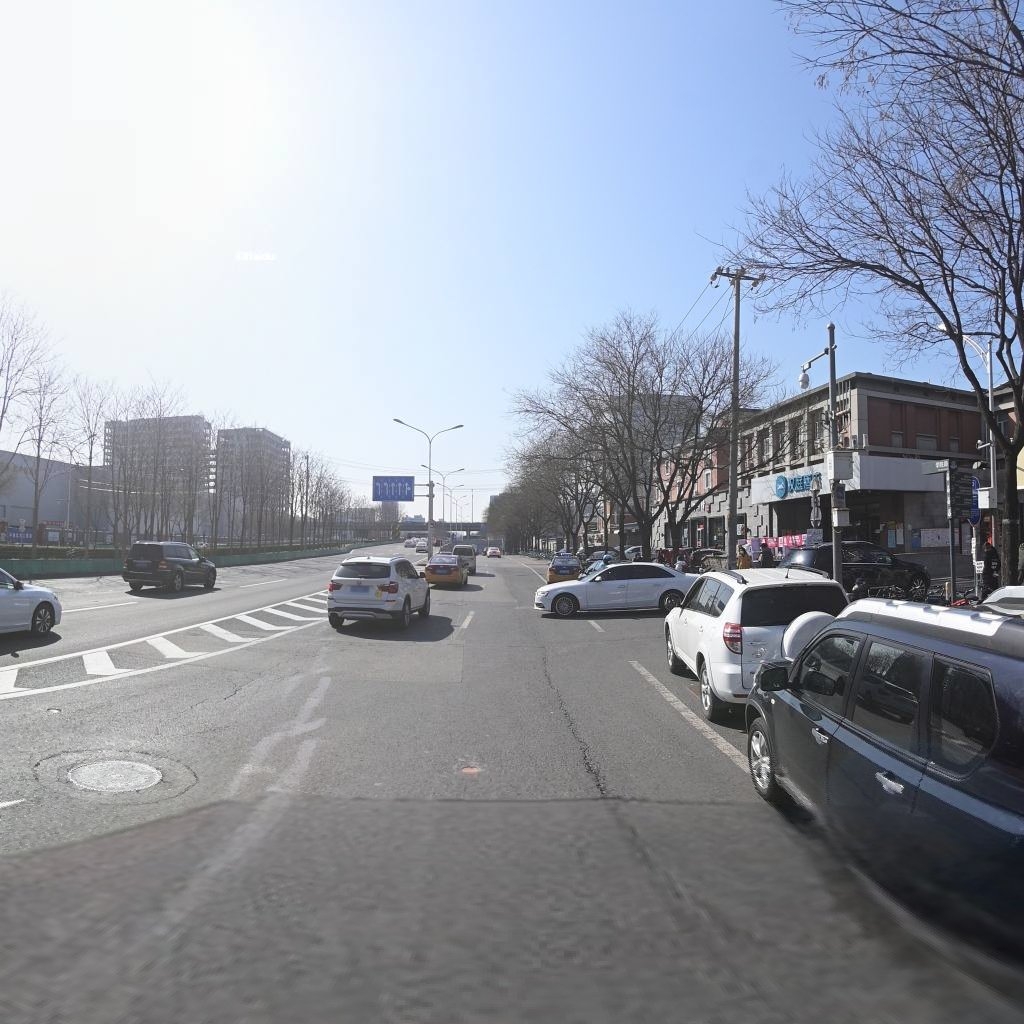
Region: Haidian
Road damage annotations: longitudinal crack, longitudinal crack, longitudinal crack, manhole cover, pothole, transverse crack